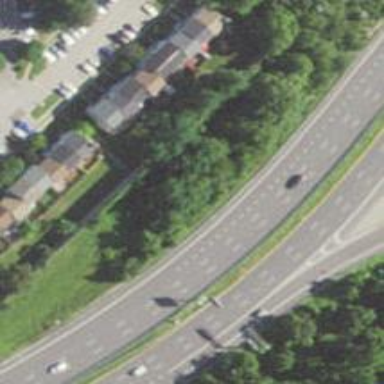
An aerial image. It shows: Primary highway that is also expressway.